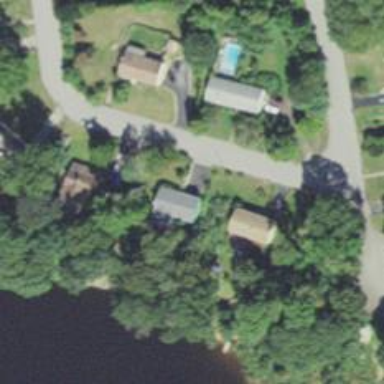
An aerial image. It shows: Residential driveway used as service road.